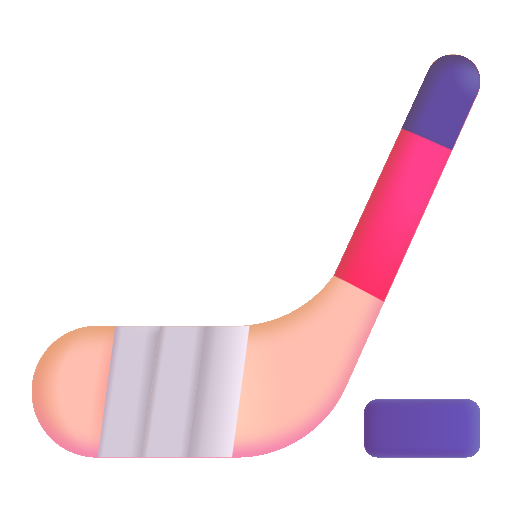
ice hockey color